Question: Lets say we have an image of 600X400 pixel and we want to end up with an new image of 1000x1000 pixel which contains the initial image in the centre and transparent space around it. How can I achieve that in code?

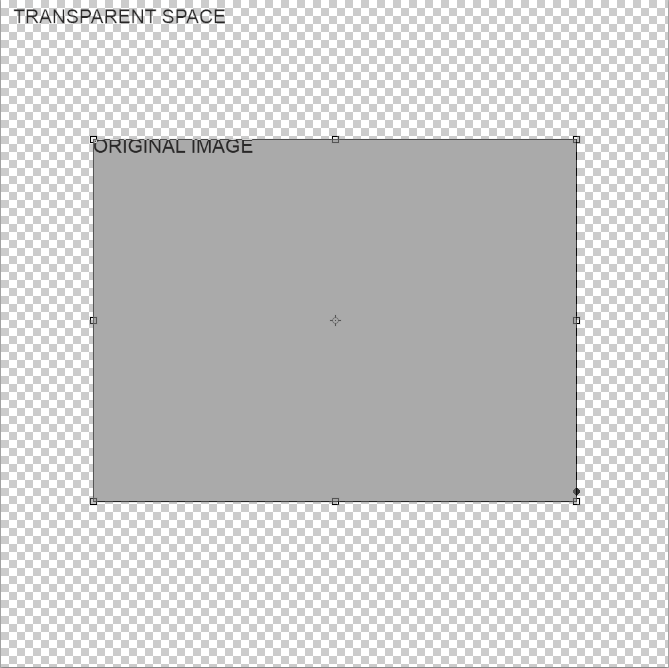
Answer: You create a new image context that is 1000x1000, draw your old image in the middle, then get the new 'UIImage' from the context.
'''
// Setup a new context with the correct size
CGFloat width = 1000;
CGFloat height = 1000;
UIGraphicsBeginImageContextWithOptions(CGSizeMake(width, height), NO, 0.0);
CGContextRef context = UIGraphicsGetCurrentContext();
UIGraphicsPushContext(context);
// Now we can draw anything we want into this new context.
CGPoint origin = CGPointMake((width - oldImage.size.width) / 2.0f,
(height - oldImage.size.height) / 2.0f);
[oldImage drawAtPoint:origin];
// Clean up and get the new image.
UIGraphicsPopContext();
UIImage *newImage = UIGraphicsGetImageFromCurrentImageContext();
UIGraphicsEndImageContext();
'''